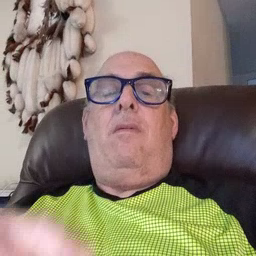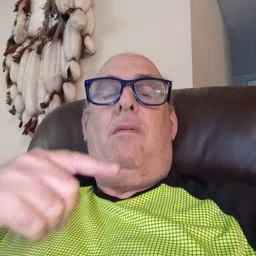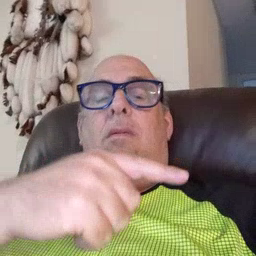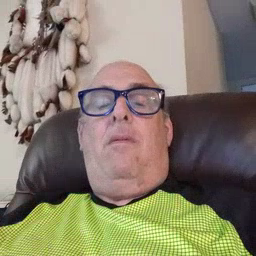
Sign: hesheit